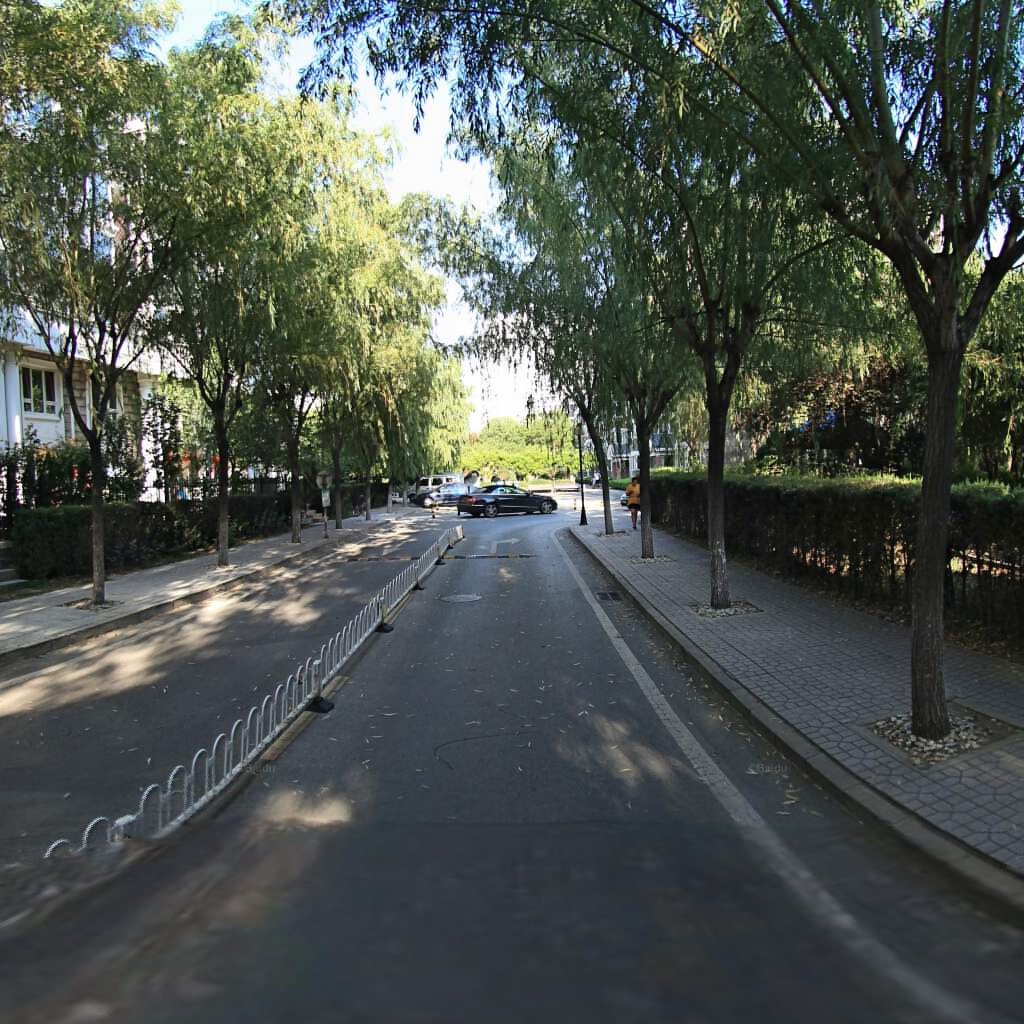
Region: Haidian
Road damage annotations: transverse crack, manhole cover